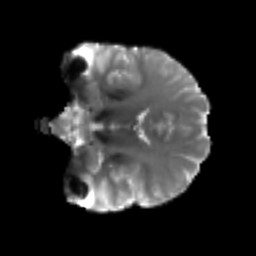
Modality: T2w
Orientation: coronal
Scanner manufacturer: siemens
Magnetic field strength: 3 T
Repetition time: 3.6 s
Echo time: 0.092 s